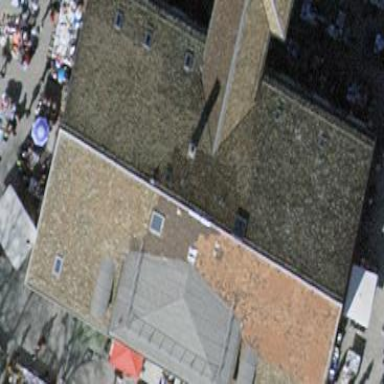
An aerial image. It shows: School building with hipped roof.